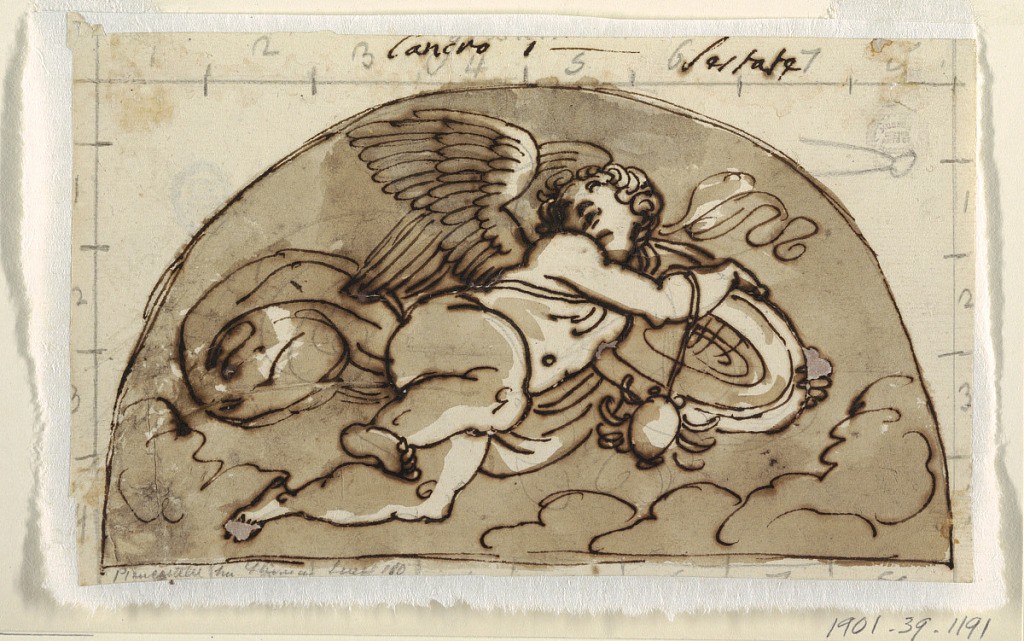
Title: Cancer, Lunette for Ceiling, Sala Ottagonale, Palazzo Milzetti, Faenza
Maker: Felice Giani, Italian, 1758–1823
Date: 1804–05
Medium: Pen and brown ink, brush and light brown wash over graphite on white laid paper
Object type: Drawing
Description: Flying winged putto carrying disk, or platter, and crab in a demi lune.